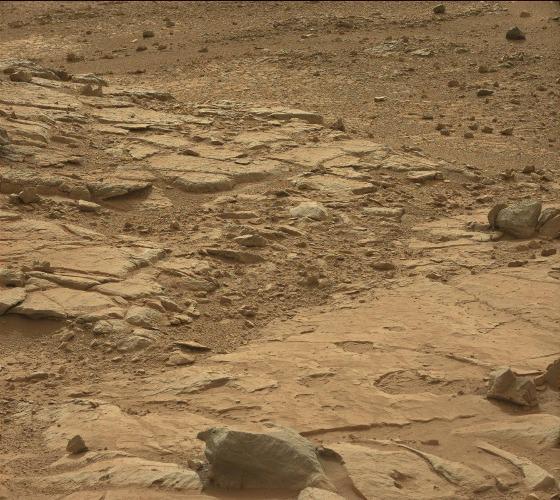
Terrain classes present: Bedrock, Gravel / Sand / Soil, Rock, Shadow